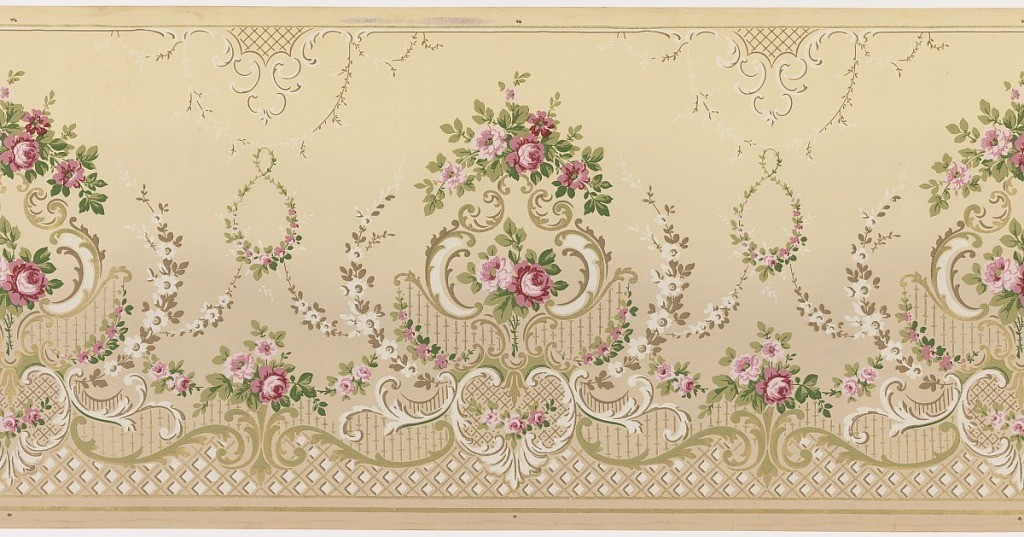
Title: Frieze
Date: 1905–1915
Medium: Machine-printed paper
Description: Floral swags connecting alternating floral large and small floral medallions. The large medallions contain bouquets of roses. Bottom contains curvilinear line of elongated acanthus leafs seperated by bouquets of roses. This lower portion is filled in with a grid mimicking a trellis. Printed in gold, white, and shades of pink and green.